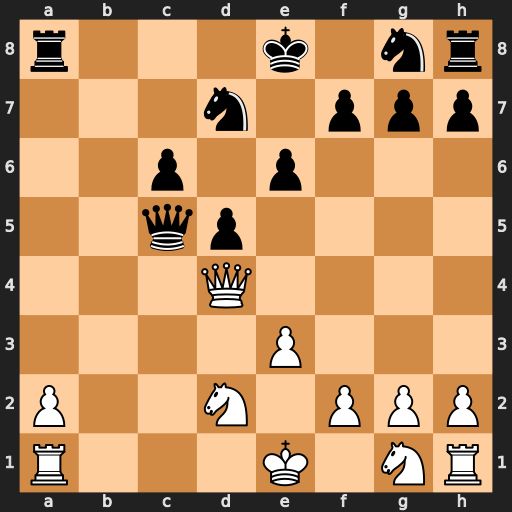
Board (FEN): r3k1nr/3n1ppp/2p1p3/2qp4/3Q4/4P3/P2N1PPP/R3K1NR
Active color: w
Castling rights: KQkq
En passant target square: -
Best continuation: Qxg7 Ke7 Qxh8